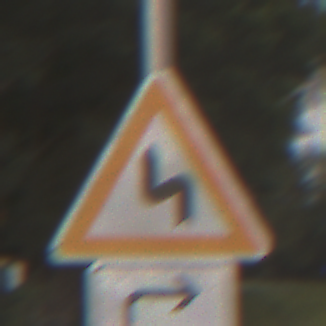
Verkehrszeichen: DoppelkurveZunaechstLinks
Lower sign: RichtungsangabeDurchPfeile5
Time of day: SunriseSunset
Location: Outdoor (Nature)
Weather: Clear
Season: NotSpecified
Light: Natural